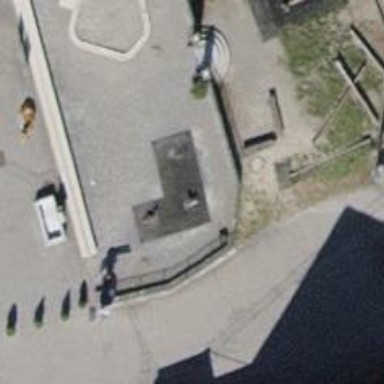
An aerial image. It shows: Playground with springy equipment.